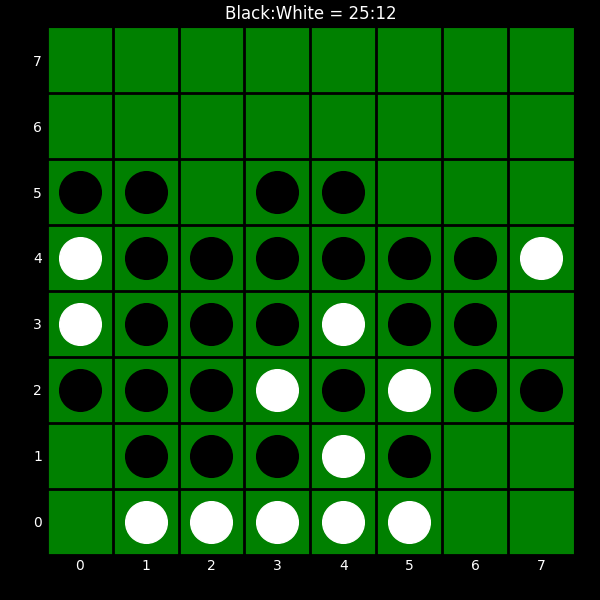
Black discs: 25
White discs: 12